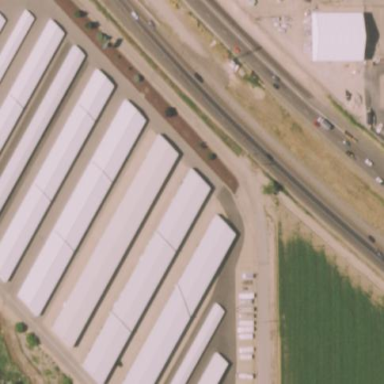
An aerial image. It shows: Warehouse.